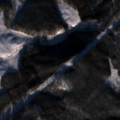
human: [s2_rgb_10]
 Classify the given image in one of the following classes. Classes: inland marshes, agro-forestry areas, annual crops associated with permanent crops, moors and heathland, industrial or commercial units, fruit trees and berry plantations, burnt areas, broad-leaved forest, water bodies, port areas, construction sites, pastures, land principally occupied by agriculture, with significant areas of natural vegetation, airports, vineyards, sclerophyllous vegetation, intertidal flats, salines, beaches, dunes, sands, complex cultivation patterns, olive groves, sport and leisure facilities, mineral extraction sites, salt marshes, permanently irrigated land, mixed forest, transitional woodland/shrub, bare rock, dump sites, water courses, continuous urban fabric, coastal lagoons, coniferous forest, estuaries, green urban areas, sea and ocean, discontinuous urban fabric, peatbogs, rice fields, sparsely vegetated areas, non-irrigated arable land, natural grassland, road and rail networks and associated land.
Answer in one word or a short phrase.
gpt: coniferous forest, transitional woodland/shrub